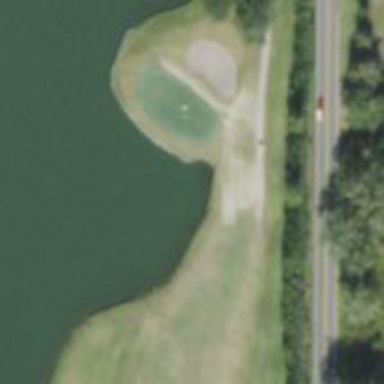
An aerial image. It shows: View of golf hole.